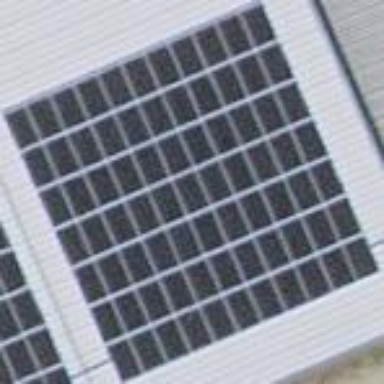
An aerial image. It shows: Solar power generator using photovoltaic panels.